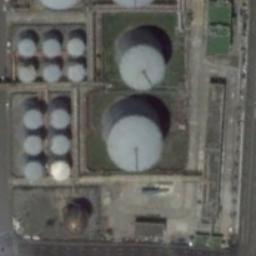
Label: storage tanks